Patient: sex M, age 52
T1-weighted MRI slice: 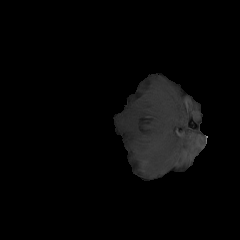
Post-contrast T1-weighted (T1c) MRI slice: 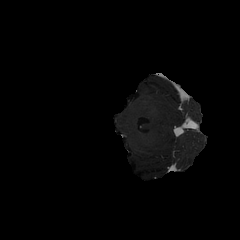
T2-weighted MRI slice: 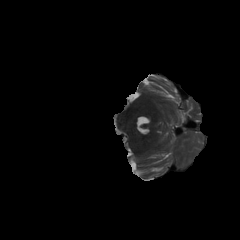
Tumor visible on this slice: no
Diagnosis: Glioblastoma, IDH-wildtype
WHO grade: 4